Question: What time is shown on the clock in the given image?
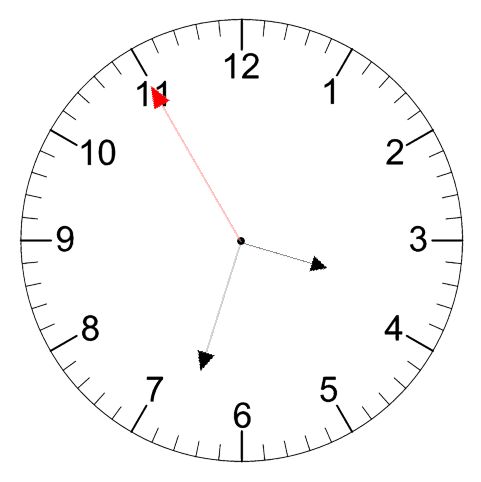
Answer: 03:32:55